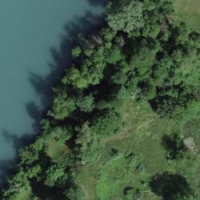
EUNIS habitat code: 41
Species observed at this site:
Phalacrocorax carbo
Corvus corone
Cyanistes caeruleus
Anas crecca
Anas platyrhynchos
Erithacus rubecula
Mergus merganser
Troglodytes troglodytes
Dryocopus martius
Sitta europaea
Picus viridis
Sylvia atricapilla